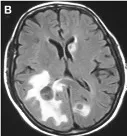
Representative magnetic resonance imaging images of the brain metastatic lesions at different time points. T2-weighted MRI.
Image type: radiology (mri)